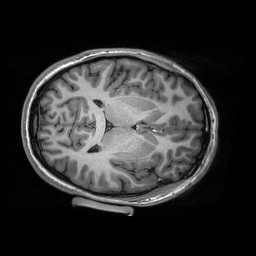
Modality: T1w
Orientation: coronal